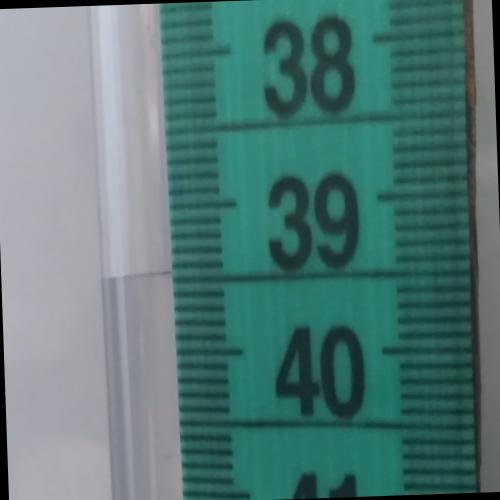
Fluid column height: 39.5 cm